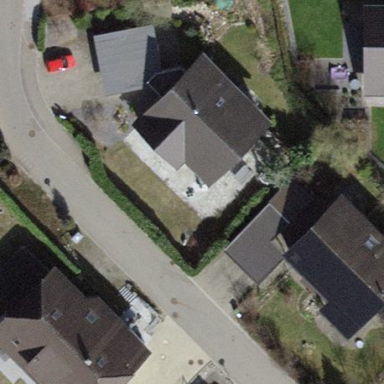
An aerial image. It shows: Detached building with gabled roof.